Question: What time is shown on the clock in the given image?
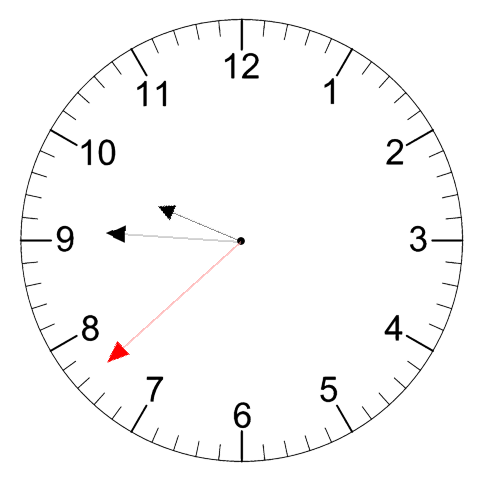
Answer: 09:45:38